Question: Why am I getting this error? Probably have to do something with the quotation marks?

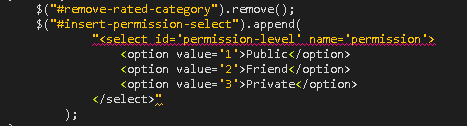
Answer: The compiler is right, you can't span strings like this over many lines.
To keep this construct, add a '\' at end of line :
'''
$('body').append("<div product id=product_header> <table id=product_header_table> </table></div>")
'''